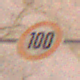
Verkehrszeichen: Geschwindigkeit100
Umgebung: Outdoor, Urban
Tageszeit: Night
Wetter: Overcast
Licht: Artificial
Jahreszeit: Winter
Kontrast: MediumContrast